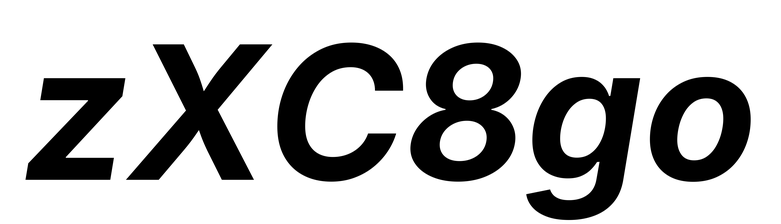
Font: Inter-Italic_Bold_Italic